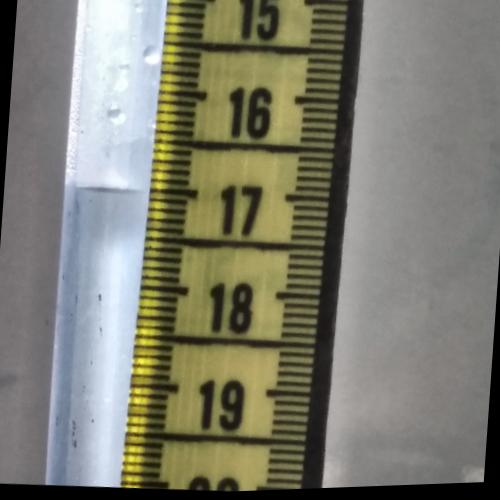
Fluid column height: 17.0 cm